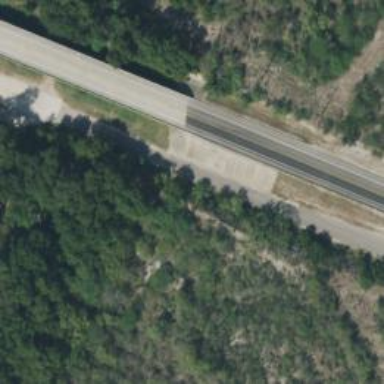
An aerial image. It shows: Trunk highway.